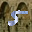
Label: 5